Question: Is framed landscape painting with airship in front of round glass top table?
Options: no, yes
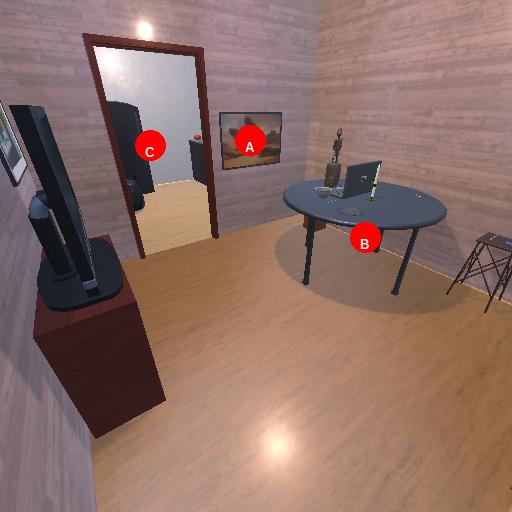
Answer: no